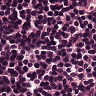
Metastatic tissue present: no